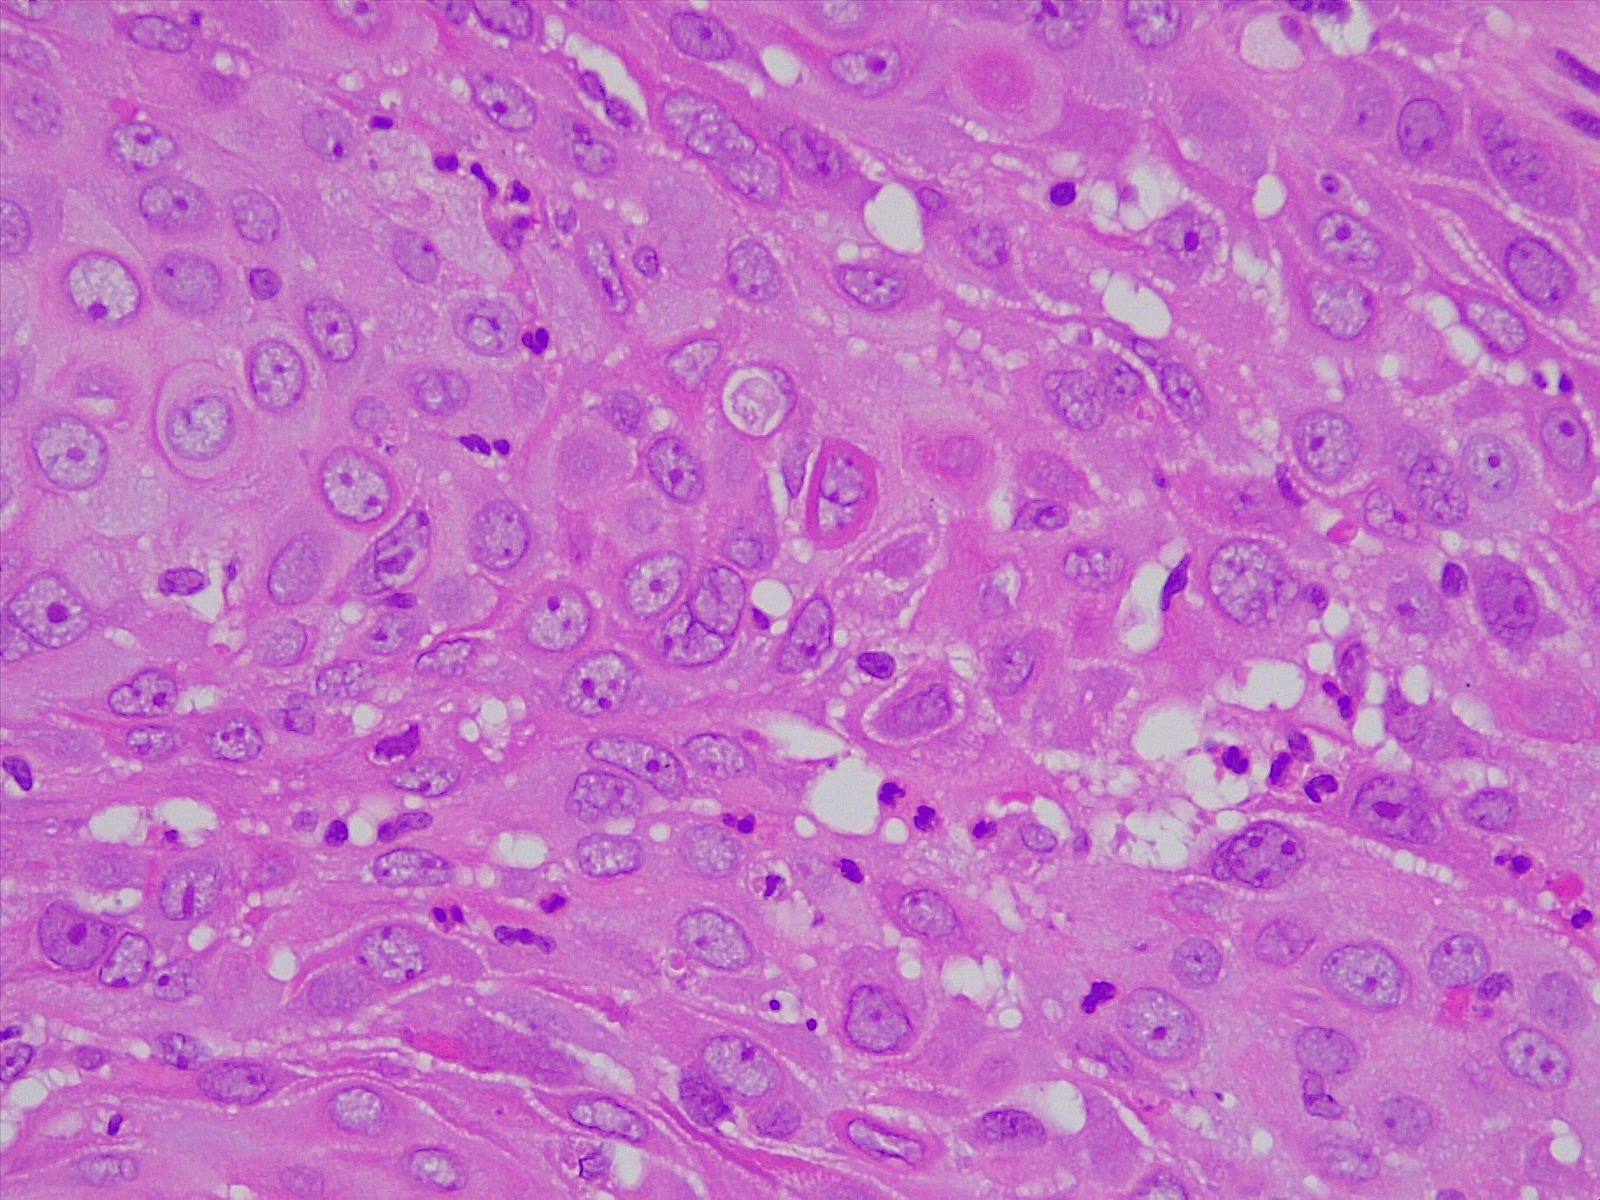
Label: lung squamous cell carcinoma, well differentiated